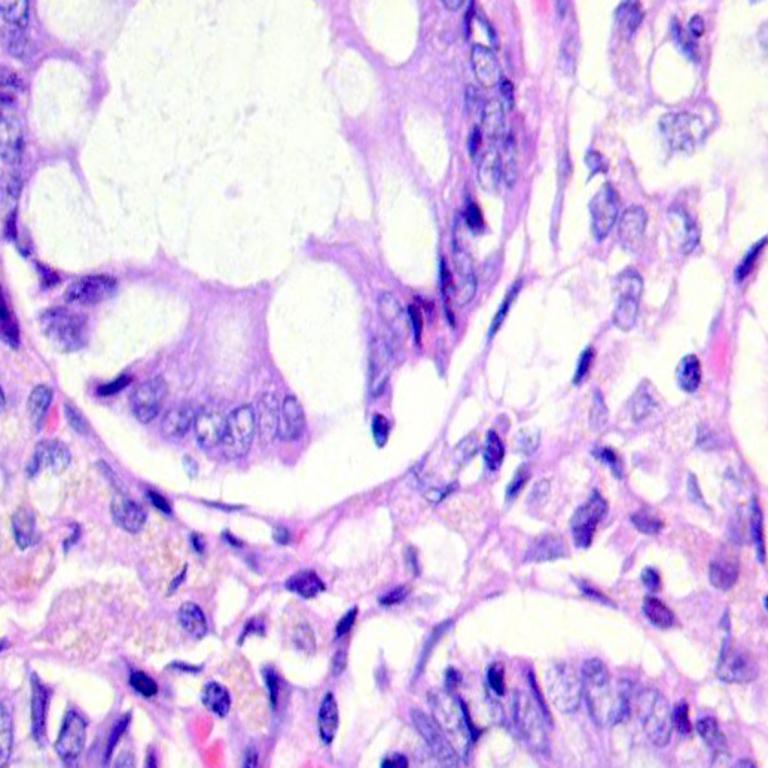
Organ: colon
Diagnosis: benign